Question: I am writing text on an image . I am using DrawString(x,y,string) method and I set font size as below
'''
Font font = new Font(fontName, fontWeight, fontSize);
'''

As you can see left side text written on image with 12pt size. Right side you can see 12pt size in HTML . Is there any way to map this so that I get same size in output as user sees in HTML ?
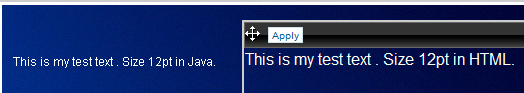
Answer: I found <URL>. Maybe useful. Try it out.
Basically it says that
'''
Java assumes 72 dpi screen resolution Windows uses 96 dpi or 120 dpi depending
on your font size setting in the display properties.
'''
The site suggests
'''
instead of using getNormalizingTransform() you have to use getScreenResolution()
'''
From the website again.
'''
int screenRes = Toolkit.getDefaultToolkit().getScreenResolution();
int fontSize = (int)Math.round(12.0 * screenRes / 72.0);
'''